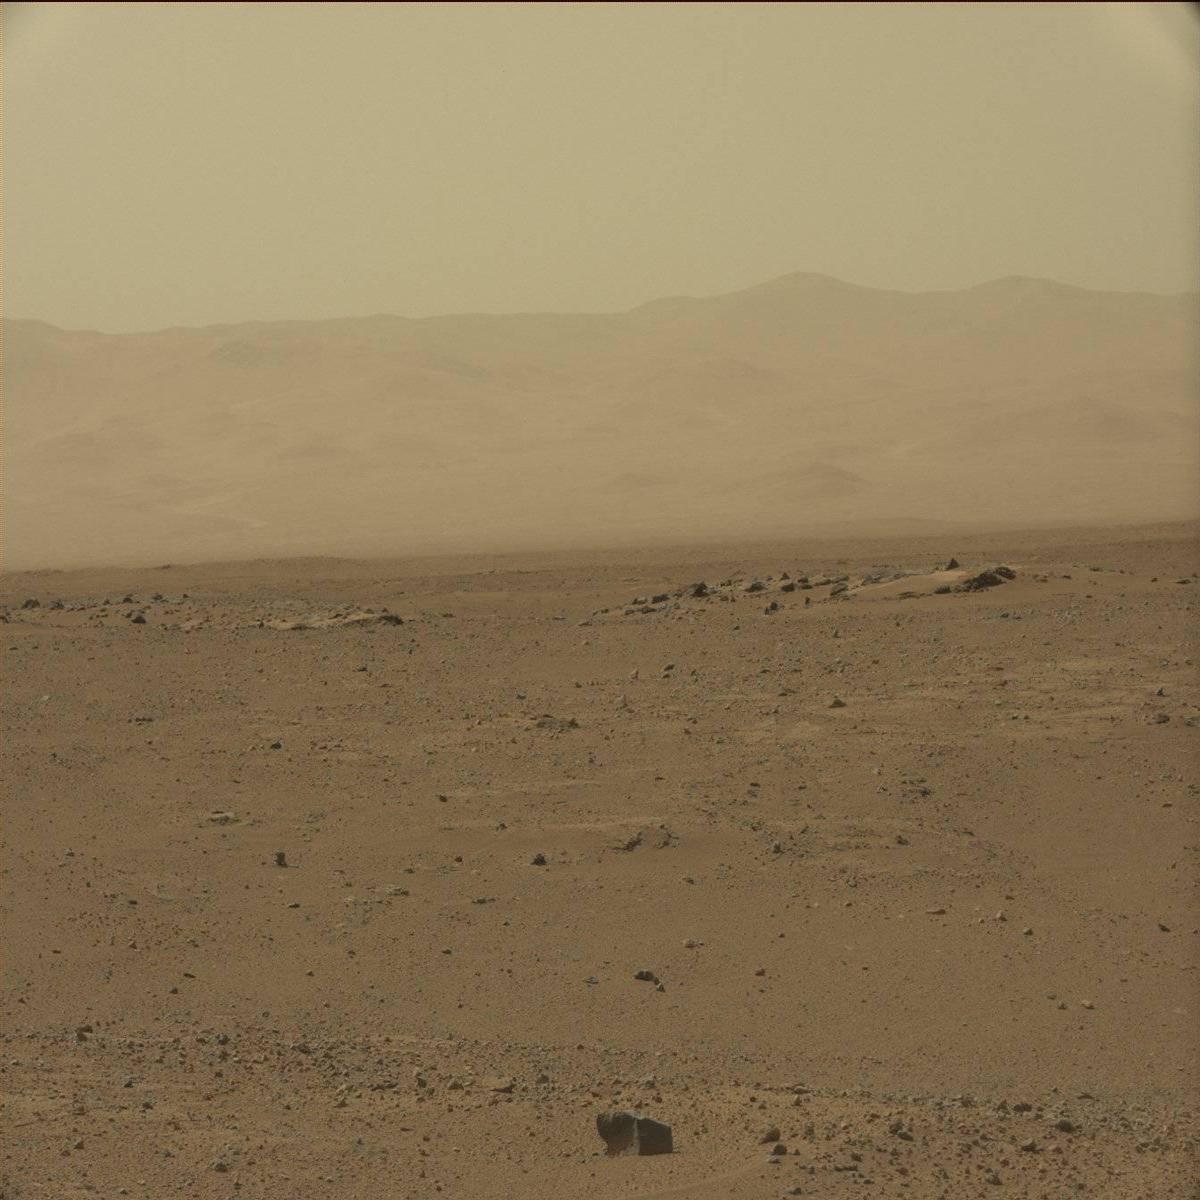
Terrain classes present: Bedrock, Ridge, Sand / Soil, Sky